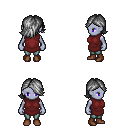
a pixel art fantasy rpg character, female body template, dark elf, purple skin, maroon tunic, teal pants, gray swoop hairstyle, brown shoes, four views (front, back, left, right), 2x2 character sprite sheet, small pixel art, hard edges, no anti-aliasing